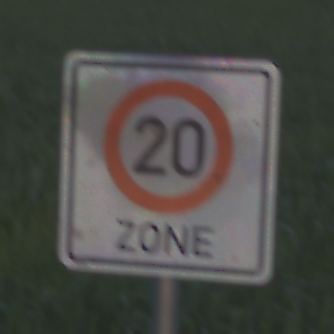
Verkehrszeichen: BeginnZone20
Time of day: SunriseSunset
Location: Outdoor (Nature)
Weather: PartlyCloudy
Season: NotSpecified
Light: Natural